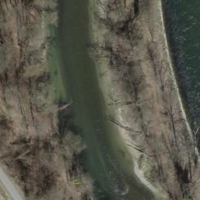
EUNIS habitat code: 15
Species observed at this site:
Castor fiber